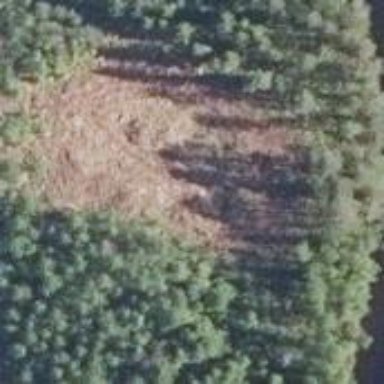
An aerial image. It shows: Clearcut man-made area surrounded by scrub vegetation.